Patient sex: F
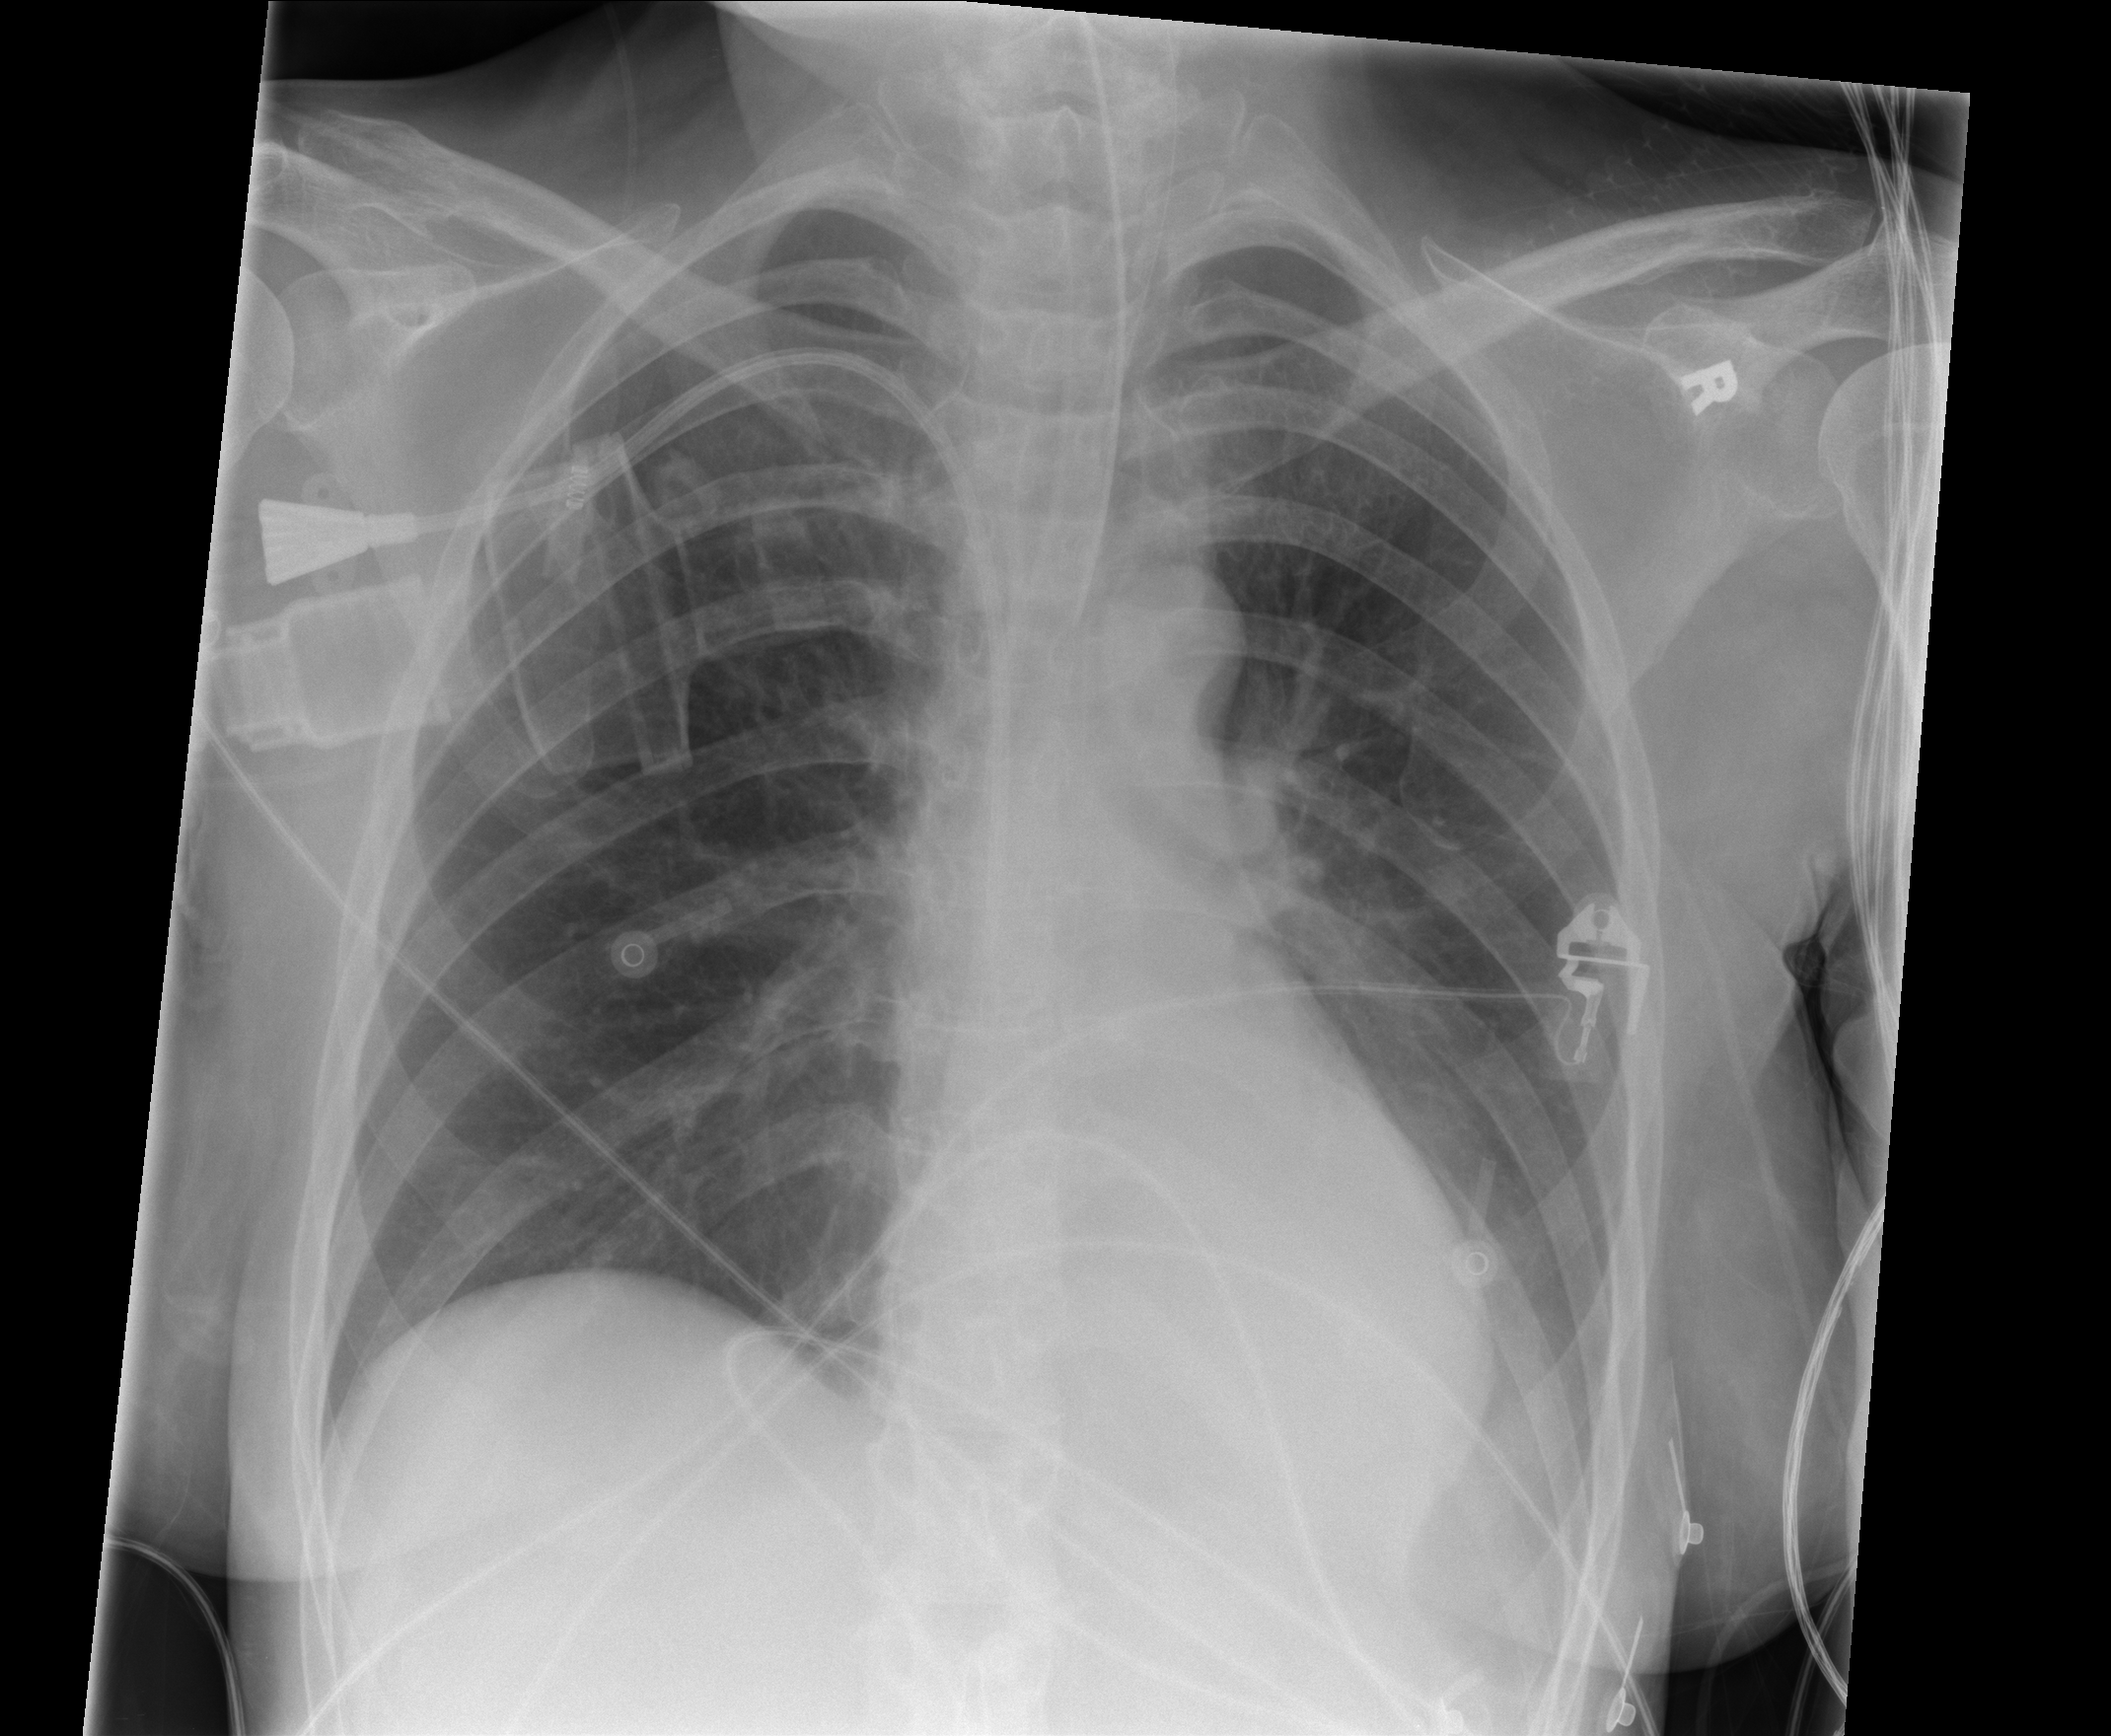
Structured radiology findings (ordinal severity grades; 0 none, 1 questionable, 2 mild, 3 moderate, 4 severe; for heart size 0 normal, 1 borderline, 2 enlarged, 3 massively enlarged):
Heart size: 0
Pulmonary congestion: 0
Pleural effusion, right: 0
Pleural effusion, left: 2
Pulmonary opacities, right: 0
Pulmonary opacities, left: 0
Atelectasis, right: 0
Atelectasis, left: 0